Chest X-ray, PA view. Patient: 65 years old, sex F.
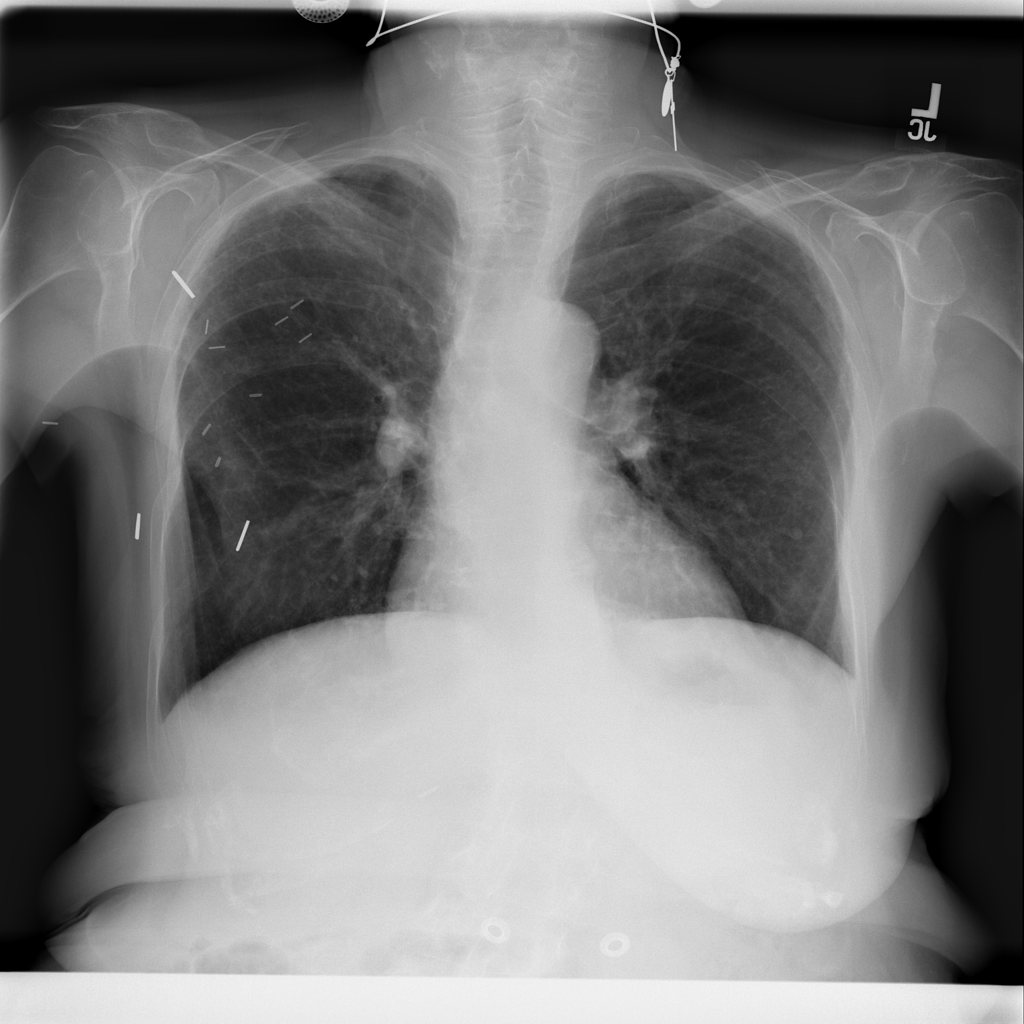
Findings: No Finding